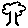
Label: tree